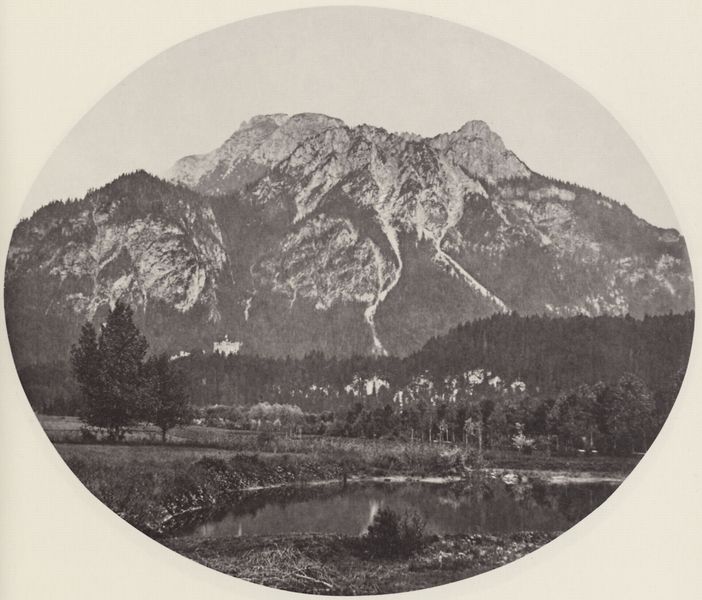
Titel: Schloss Hohenschwangau von Norden
Künstler: Joseph Albert
Institution: Privatsammlung
Schlagwörter: baum, berg, felsen, himmel, laub, schatten, wasser, weiß, bäume, fluss, landschaft, see, ufer, ausschnitt, frankreich, grau, licht, schwarz, gebäude, gras, schnee, weg, wiese, rahmen, stein, steine, bach, ebene, hügel, natur, spiegelung, strauch, weide, busch, büsche, gewässer, sträucher, wiesen, pflanzen, tal, wald, kreis, oval, rund, biegung, berge, fels, gebirge, gipfel, gletscher, hang, kamm, bergkette, hochgebirge, wolkenlos, idylle, böschung, detail, hoch, foto, fotografie, panorama, photographie, bayern, alpen, urlaub, form, schwarz weiss, schweiz, österreich, photo, suisse, schloß, lac, lanschaft, grad, plateau, hänge, kreisförmig, erinnerung, fotographie, joch, romantisme, schwar, baumgrenze, alpes, alpenlandschaft, bergmassiv, ufr, alpin, schwaz, passepartout, sapins, schmelze, wasswer, neige, bergwald, vignette, fras, alpenland, noir et blanc, bergpanorama, waaer, vorgebirge, roche, großglockner, 1880, 1910, loto, fotographie gebire fluss, bäume schwarzweiß landschaft, wald bayern, #gebirge, landschein, alpenlabd